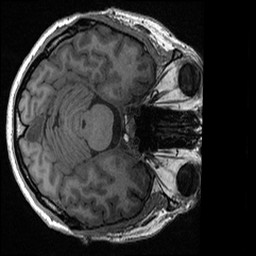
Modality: T1w
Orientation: axial
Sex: male
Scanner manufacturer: ge
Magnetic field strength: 3 T
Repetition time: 0.0064 s
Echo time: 0.00281 s